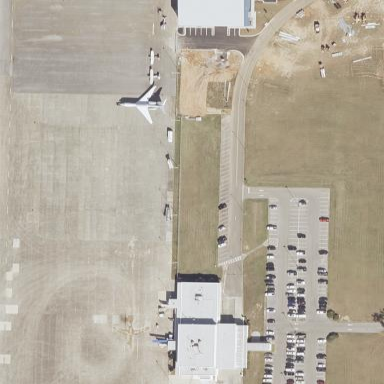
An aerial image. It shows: Apron at the airport.